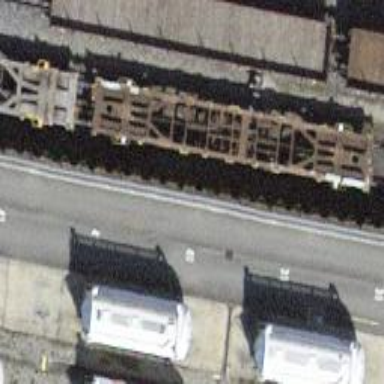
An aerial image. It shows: Railway switch.